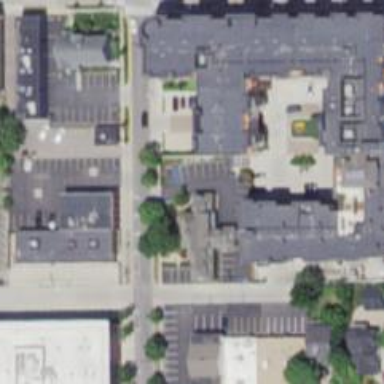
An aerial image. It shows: Building.